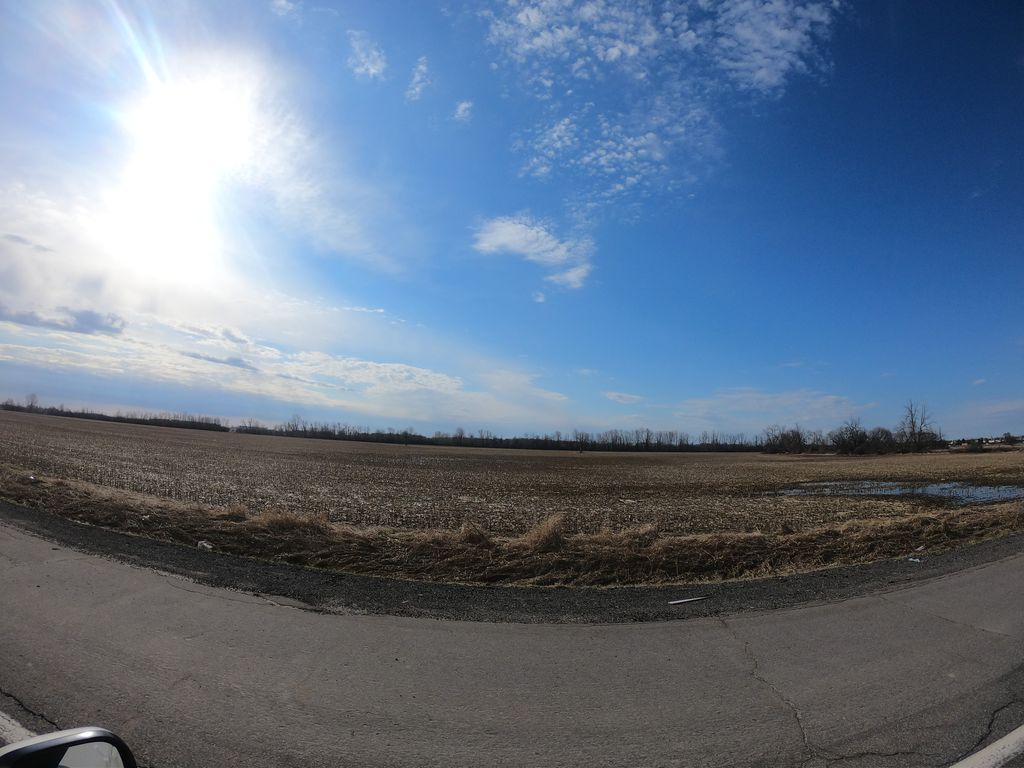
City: ottawa-gatineau